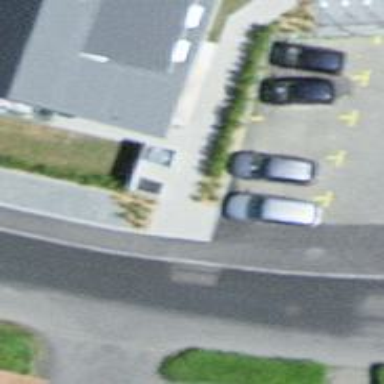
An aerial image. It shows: Hedge barrier made of thuja plants.